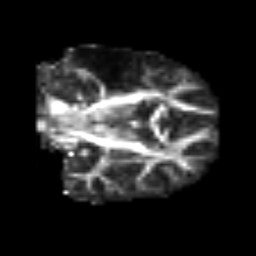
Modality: FA
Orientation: coronal
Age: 58
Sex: male
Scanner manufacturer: siemens
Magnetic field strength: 3 T
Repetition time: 3.2 s
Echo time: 0.081 s